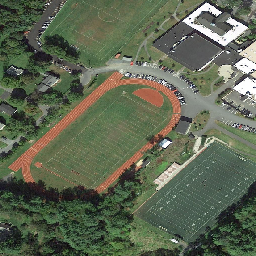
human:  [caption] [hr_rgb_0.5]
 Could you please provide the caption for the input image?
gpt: The red runway next to the playground is the black-and-white house next door.

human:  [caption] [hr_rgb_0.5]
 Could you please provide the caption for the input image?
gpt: A red track next to a small green playground

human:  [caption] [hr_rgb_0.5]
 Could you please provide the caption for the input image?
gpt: The playground beside the red runway is a forest.

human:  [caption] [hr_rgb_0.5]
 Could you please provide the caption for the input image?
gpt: The red runway next to the playground is the black and white house next to it.

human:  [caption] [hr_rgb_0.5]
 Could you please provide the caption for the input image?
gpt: Beside the playground, there is a forest on the red runway.